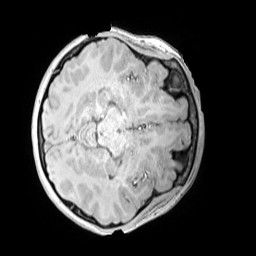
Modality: MP2RAGE
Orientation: axial
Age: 9
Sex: female
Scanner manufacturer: siemens
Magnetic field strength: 3 T
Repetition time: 4 s
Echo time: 0.00303 s